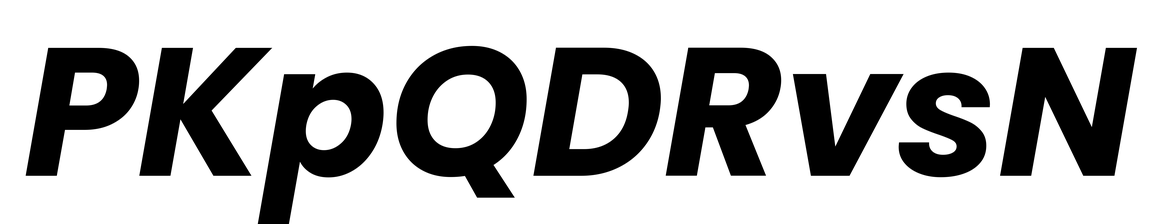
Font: Poppins-BoldItalic